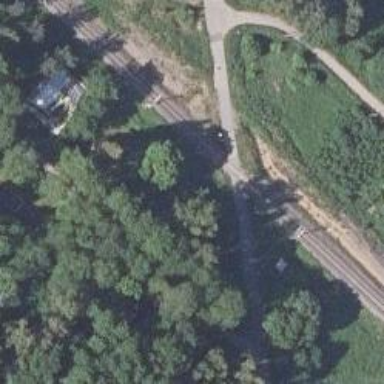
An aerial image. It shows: Railway crossing with lights and saltire markers.